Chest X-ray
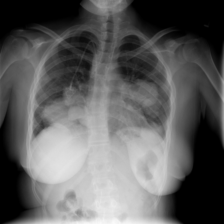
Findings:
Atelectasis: positive
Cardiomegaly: negative
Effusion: negative
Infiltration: negative
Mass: positive
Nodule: negative
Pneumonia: negative
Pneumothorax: negative
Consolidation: negative
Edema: negative
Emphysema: negative
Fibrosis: negative
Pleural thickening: negative
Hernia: negative